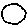
Label: circle